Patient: sex M, age 52
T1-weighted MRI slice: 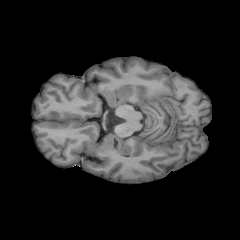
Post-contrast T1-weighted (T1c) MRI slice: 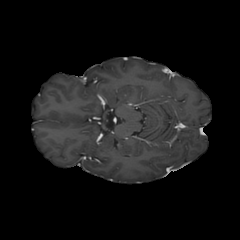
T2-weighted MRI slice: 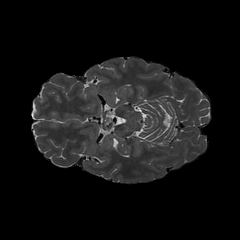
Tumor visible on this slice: no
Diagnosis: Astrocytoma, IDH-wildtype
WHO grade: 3